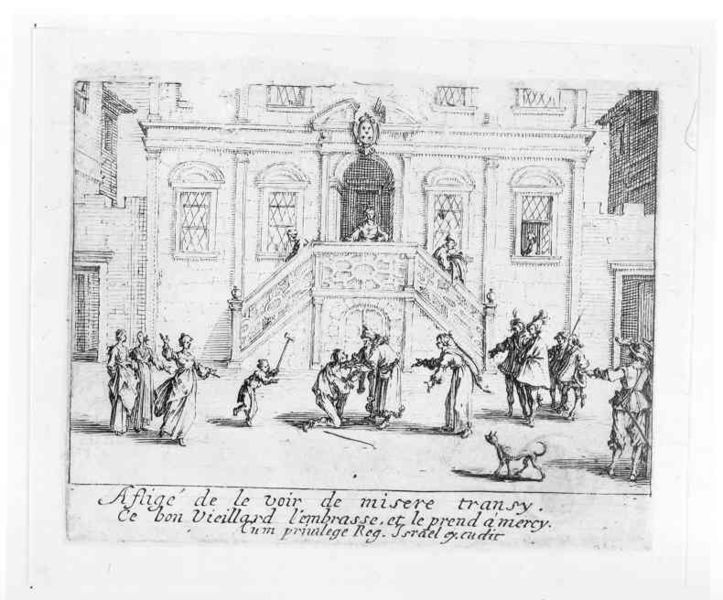
Titel: Die Heimkehr des Verlorenen Sohnes
Künstler: Jacques Callot
Standort: Karlsruhe
Institution: Staatliche Kunsthalle Karlsruhe
Schlagwörter: hand, mann, schatten, weiß, frauen, menschen, stadt, ausschnitt, damen, fenster, finger, frankreich, frau, grau, kleider, männer, schwarz, skizze, szene, tür, zeichnung, gebäude, haus, hund, schloss, tier, leute, gericht, architektur, arm, arme, barock, federn, hinrichtung, stehen, wache, gitter, reich, adel, kind, personen, aufführung, renaissance, stock, adelige, balkon, schrift, bogen, fassade, stab, zuschauer, mauer, grafik, graphik, hof, platz, loge, französisch, rundbogen, franzosen, treppe, könig, lanze, soldaten, kartusche, spielen, geländer, zeigen, bögen, spiel, eingang, erker, tusche, innenhof, alter, greis, unterschrift, burg, palast, druck, druckgraphik, druckgrafik, schraffur, schwarz weiß, radierung, stich, seite, revolution, streit, text, stöcke, herrscher, geschenk, fürst, französich, segmentbogen, portal, wappen, schläger, vergittert, hammer, flehen, knieend, frrau, empfang, trepe, florenz, freitreppe, diskussion, bettler, etagen, königin, edelmann, kupferstich, kranke, israel, hofstaat, stecken, bitten, legende, krüppel, palais, hausfassade, versailles, medici, versaille, latein, regent, prozess, krücke, polo, lahm, verlorener sohn, cricket, kricket, callot, benschen, le, a, et, de, königen, misere, freeitreppe, unioformen, regend, vieillard, trerppe, mercy, transy, voir, l'embasse, prend, privilege, treppealter, verloreneer sohn